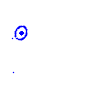
Particle: proton